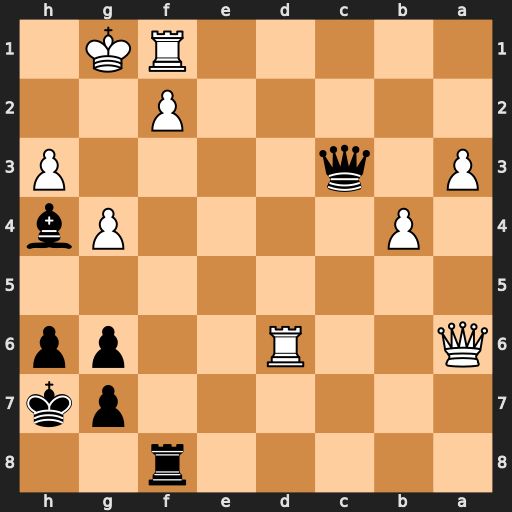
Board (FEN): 5r2/6pk/Q2R2pp/8/1P4Pb/P1q4P/5P2/5RK1
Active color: b
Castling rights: -
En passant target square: -
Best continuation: Bxf2+ Rxf2 Qg3+ Rg2 Qe3+